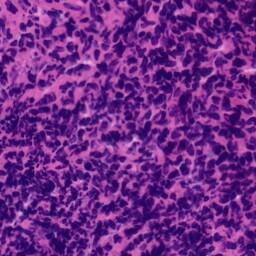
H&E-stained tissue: Tonsil